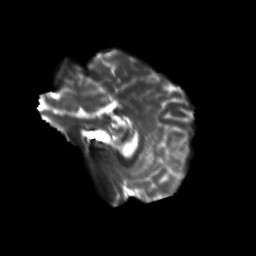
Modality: T2w
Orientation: sagittal
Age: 24
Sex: male
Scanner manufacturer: siemens
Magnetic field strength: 3 T
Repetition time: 3.5 s
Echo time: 0.113 s